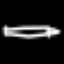
Label: pencil